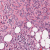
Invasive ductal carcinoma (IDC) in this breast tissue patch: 1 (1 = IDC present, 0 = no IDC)